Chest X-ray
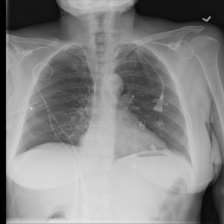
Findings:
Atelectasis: positive
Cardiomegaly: negative
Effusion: negative
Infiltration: negative
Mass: negative
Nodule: negative
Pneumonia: negative
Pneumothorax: negative
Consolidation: negative
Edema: negative
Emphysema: negative
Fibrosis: negative
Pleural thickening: negative
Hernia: negative